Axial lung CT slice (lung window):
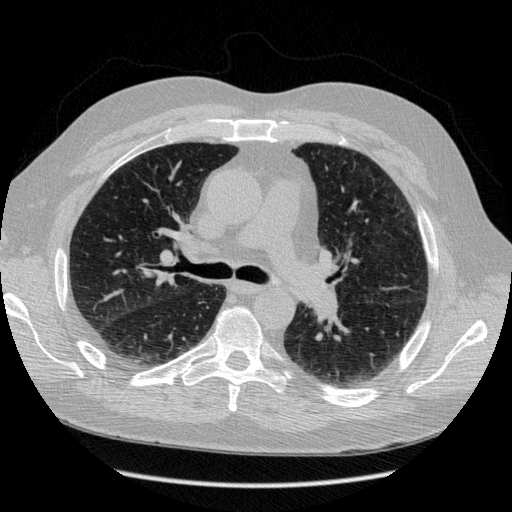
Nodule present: no